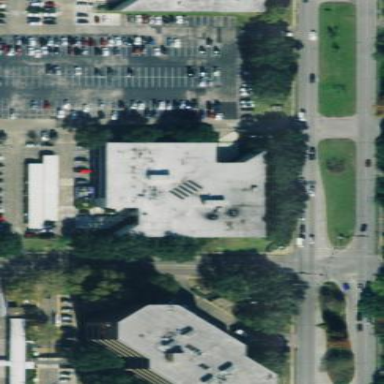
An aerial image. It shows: Office building with flat roof.